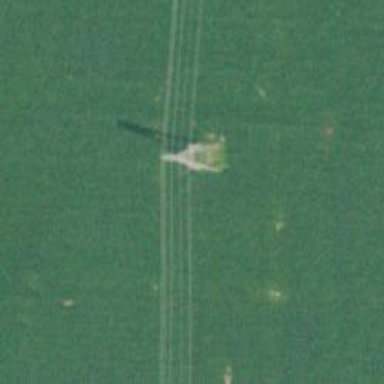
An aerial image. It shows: Lattice structure tower used for power transmission.